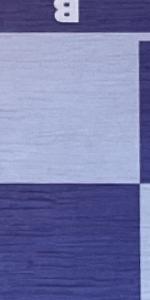
Label: Empty